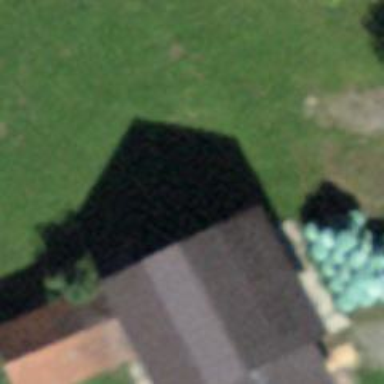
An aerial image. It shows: Rural barn.